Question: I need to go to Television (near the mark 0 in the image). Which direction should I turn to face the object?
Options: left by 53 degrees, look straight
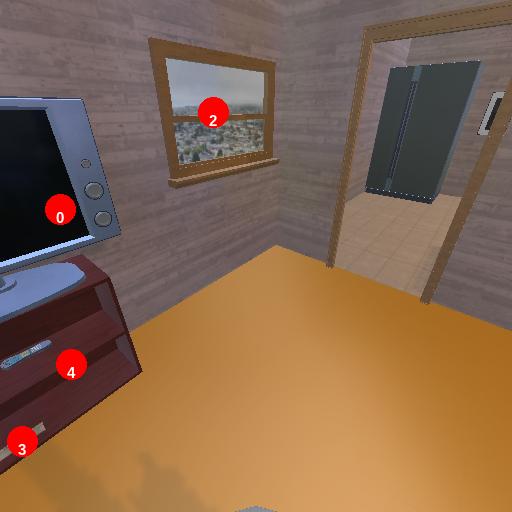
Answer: left by 53 degrees